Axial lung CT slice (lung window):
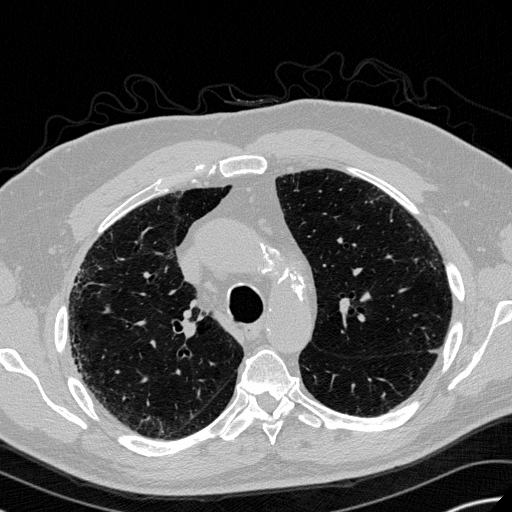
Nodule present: no